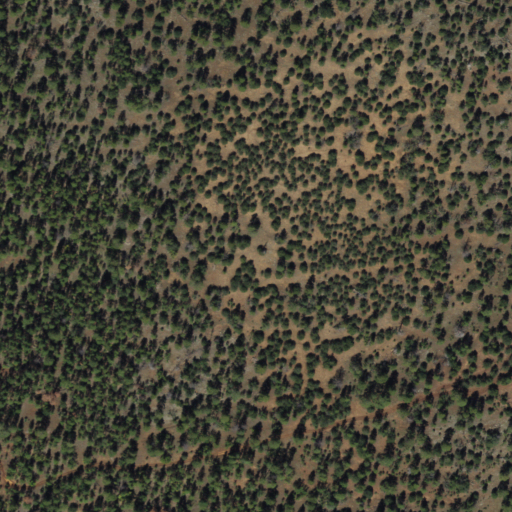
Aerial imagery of mountain in Arizona named Oak Hill containing evergreen forest and grassland